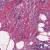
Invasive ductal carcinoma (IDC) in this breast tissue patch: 1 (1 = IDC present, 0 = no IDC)